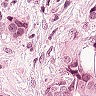
Metastatic tissue present: yes